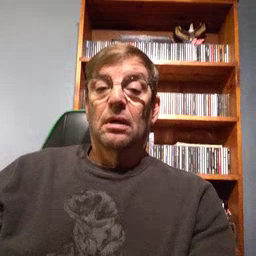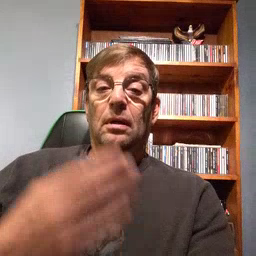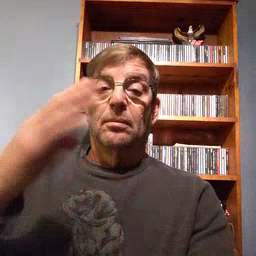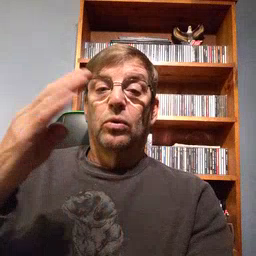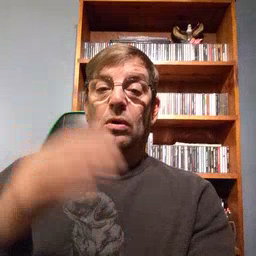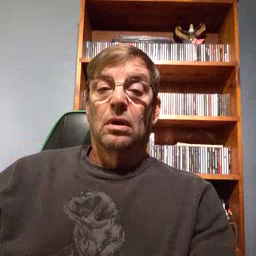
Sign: blue